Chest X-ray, AP view. Patient: 55 years old, sex F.
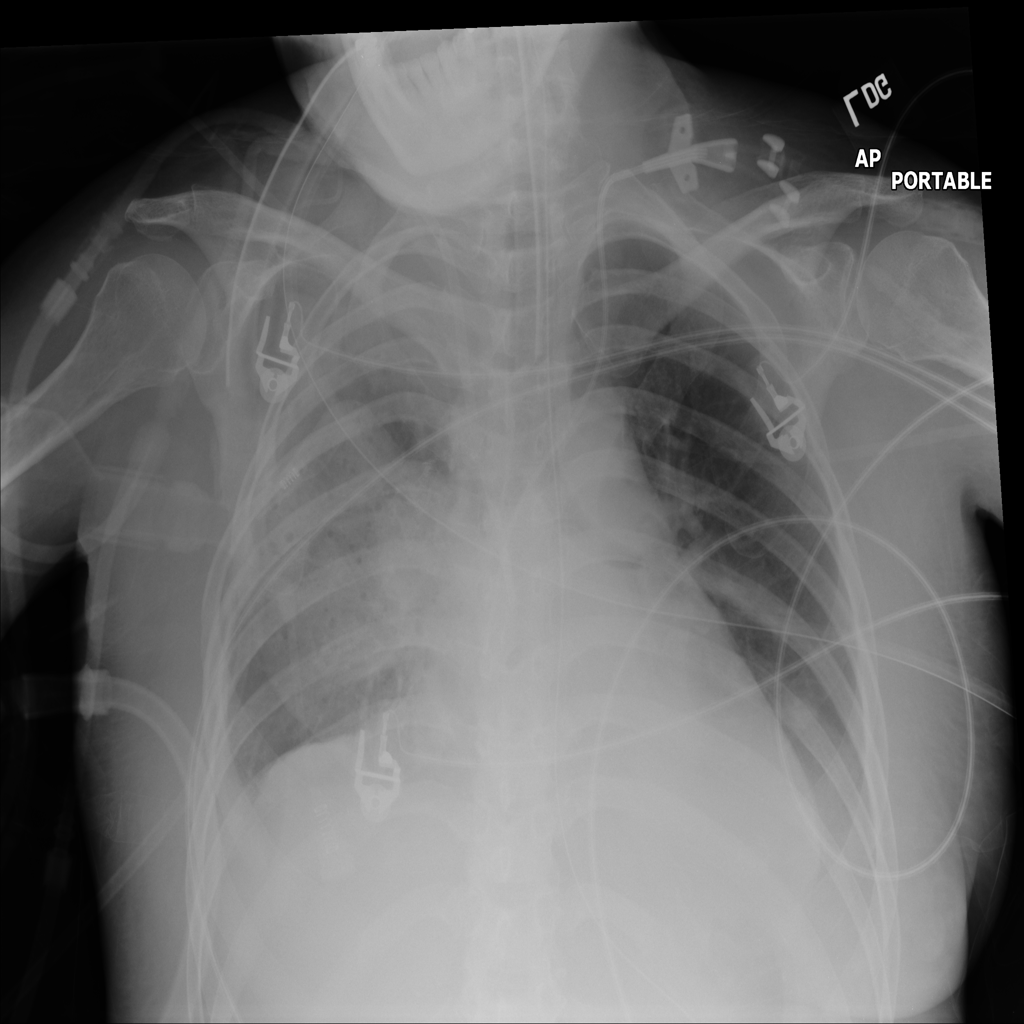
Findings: Consolidation